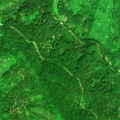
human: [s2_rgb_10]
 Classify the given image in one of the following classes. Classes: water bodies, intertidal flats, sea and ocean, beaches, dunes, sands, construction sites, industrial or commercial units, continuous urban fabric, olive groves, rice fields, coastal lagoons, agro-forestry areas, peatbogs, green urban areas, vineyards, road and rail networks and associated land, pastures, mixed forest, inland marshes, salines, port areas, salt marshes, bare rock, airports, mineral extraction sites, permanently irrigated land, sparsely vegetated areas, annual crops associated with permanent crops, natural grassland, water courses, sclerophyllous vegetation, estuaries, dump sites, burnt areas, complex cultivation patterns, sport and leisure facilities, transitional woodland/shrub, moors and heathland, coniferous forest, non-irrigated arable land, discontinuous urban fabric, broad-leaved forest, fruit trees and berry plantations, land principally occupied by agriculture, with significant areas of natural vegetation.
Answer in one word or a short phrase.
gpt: land principally occupied by agriculture, with significant areas of natural vegetation, broad-leaved forest, coniferous forest, transitional woodland/shrub